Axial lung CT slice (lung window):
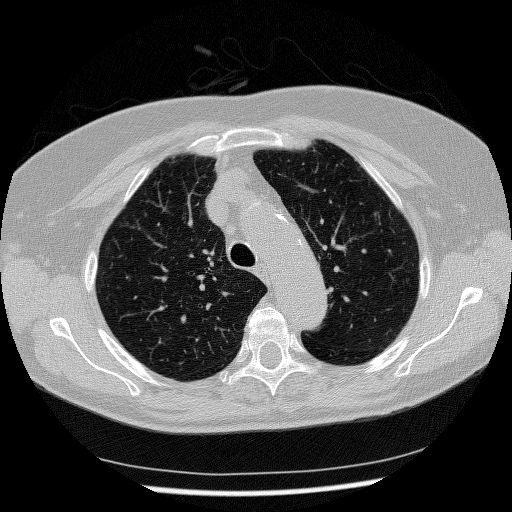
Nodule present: no